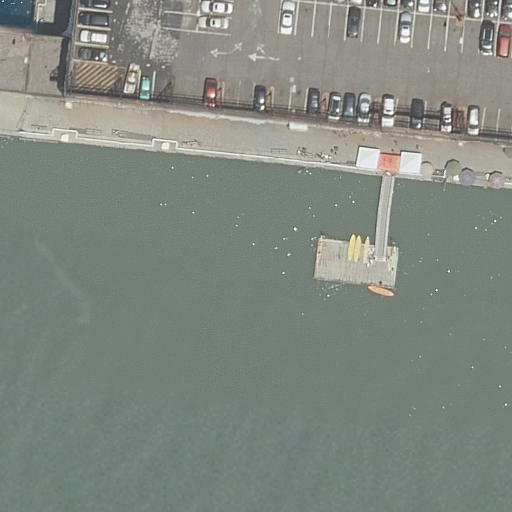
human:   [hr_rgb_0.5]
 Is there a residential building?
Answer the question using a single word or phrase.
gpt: yes

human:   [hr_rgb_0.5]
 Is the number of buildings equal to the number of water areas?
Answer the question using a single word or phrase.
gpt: yes

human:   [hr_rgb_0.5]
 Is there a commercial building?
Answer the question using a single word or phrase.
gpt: no

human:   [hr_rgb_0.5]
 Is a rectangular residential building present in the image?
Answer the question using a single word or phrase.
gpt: yes

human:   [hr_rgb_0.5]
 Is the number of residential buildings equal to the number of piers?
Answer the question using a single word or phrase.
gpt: yes

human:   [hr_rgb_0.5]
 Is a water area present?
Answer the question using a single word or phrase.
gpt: yes

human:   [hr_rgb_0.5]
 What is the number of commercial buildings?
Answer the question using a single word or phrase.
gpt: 0

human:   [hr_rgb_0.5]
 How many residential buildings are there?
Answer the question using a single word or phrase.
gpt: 1

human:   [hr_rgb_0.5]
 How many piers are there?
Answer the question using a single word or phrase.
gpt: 1

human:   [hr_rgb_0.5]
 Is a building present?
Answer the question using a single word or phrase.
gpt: yes

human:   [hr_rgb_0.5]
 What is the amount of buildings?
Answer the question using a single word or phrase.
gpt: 1

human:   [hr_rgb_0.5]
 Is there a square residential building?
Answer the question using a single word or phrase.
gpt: no

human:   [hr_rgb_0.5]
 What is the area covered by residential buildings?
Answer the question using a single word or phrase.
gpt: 5777m2

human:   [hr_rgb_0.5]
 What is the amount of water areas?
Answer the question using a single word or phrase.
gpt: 1

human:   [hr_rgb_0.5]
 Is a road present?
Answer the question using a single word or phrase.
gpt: no

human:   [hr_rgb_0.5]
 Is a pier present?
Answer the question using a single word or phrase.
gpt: yes

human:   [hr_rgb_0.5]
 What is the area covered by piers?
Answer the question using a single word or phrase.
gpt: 155m2

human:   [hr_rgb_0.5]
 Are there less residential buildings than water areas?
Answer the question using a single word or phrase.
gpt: no

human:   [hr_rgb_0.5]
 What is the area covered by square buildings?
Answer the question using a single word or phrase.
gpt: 0m2

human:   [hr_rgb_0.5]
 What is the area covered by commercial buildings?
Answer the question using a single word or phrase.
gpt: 0m2

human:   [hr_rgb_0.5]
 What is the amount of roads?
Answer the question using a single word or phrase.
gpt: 0

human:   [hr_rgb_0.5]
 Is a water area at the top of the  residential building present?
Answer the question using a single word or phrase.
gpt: no

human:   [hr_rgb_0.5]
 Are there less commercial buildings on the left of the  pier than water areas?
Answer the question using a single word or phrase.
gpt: yes

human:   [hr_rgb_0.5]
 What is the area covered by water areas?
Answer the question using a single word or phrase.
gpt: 7304m2

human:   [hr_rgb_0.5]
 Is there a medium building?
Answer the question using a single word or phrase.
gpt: no

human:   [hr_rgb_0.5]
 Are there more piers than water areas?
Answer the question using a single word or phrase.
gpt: no

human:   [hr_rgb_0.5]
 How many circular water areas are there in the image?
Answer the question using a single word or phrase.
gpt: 0

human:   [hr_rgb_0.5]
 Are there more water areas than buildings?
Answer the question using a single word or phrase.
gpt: no

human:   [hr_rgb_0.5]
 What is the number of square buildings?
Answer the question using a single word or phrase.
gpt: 0

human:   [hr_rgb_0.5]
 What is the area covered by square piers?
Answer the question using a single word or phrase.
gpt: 0m2

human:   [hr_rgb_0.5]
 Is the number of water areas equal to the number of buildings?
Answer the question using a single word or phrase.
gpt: yes

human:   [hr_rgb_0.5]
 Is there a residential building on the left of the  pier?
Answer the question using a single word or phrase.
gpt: no

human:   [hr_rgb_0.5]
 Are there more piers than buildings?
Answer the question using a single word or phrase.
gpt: no

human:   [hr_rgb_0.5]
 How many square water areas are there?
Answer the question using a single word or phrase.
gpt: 0

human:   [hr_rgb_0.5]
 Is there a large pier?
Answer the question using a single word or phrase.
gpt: no

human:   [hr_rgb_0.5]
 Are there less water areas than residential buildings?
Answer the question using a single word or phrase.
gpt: no

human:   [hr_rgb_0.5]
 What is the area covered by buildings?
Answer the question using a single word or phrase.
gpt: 5777m2

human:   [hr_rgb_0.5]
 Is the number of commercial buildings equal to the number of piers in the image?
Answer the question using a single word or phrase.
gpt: no

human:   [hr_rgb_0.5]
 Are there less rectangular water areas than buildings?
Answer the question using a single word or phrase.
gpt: yes

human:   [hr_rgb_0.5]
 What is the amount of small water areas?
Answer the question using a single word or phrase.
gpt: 0

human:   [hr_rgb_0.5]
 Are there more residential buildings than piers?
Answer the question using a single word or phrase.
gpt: no

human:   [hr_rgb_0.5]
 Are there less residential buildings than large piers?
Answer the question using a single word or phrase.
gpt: no

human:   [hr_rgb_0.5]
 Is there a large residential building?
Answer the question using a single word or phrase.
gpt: yes

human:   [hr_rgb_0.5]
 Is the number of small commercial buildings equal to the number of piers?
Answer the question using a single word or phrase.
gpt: no

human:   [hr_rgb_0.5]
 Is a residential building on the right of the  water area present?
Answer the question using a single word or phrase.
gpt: yes

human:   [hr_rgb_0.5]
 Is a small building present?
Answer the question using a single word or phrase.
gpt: no

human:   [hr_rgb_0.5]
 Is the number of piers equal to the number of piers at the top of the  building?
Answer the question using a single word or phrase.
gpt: no

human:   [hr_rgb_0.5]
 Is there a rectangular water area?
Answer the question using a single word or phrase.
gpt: no

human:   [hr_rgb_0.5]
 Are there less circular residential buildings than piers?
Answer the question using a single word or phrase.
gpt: yes

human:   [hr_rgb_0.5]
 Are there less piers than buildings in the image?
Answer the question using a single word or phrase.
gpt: no

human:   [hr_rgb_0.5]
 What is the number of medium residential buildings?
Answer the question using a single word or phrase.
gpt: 0

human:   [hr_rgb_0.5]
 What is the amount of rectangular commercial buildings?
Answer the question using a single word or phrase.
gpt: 0

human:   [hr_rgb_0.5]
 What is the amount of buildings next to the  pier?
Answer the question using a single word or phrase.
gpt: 1

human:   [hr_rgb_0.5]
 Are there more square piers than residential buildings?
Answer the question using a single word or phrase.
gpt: no

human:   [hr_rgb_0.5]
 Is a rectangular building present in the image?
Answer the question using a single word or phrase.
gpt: yes

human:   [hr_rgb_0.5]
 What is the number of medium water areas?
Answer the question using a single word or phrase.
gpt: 0

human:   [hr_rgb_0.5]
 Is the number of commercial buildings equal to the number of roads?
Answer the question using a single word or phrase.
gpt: yes

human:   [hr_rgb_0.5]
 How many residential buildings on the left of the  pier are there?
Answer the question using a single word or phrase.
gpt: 0

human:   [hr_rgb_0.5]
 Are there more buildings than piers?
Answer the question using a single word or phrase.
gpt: no

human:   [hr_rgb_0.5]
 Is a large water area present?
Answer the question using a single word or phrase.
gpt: yes

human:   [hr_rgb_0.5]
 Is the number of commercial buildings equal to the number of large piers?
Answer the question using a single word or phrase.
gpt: yes

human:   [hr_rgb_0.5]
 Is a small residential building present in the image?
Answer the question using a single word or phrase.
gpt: no

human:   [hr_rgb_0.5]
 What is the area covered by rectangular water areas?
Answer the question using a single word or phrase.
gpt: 0m2

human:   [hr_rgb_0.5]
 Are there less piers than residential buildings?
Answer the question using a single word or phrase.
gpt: no